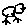
Label: bird